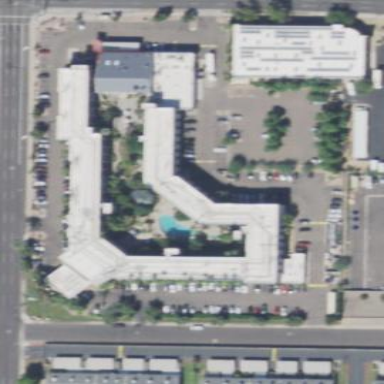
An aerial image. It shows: Hotel building.